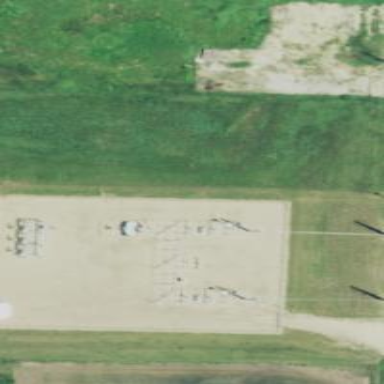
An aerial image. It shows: Distribution-level power substation.